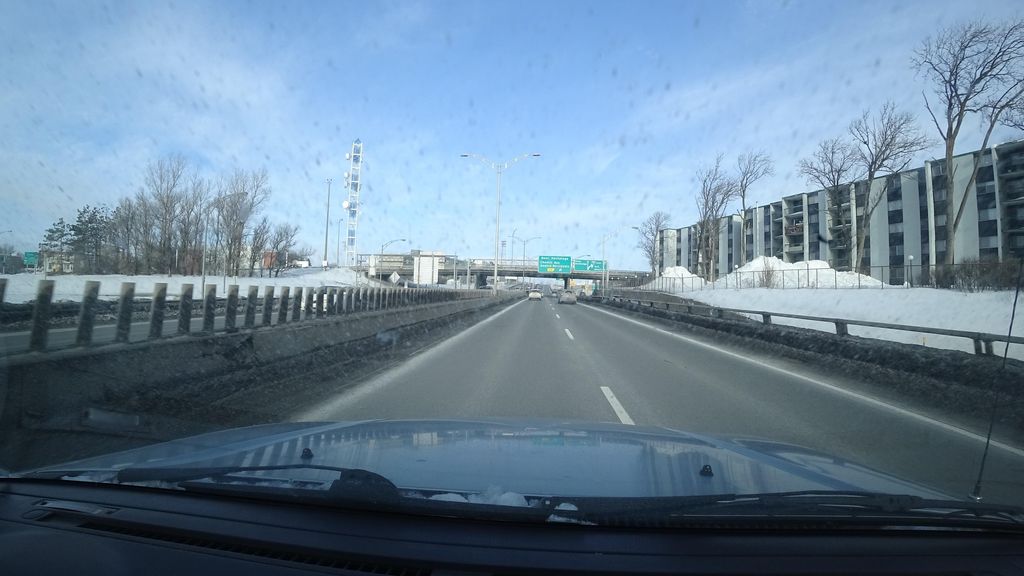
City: quebec_city